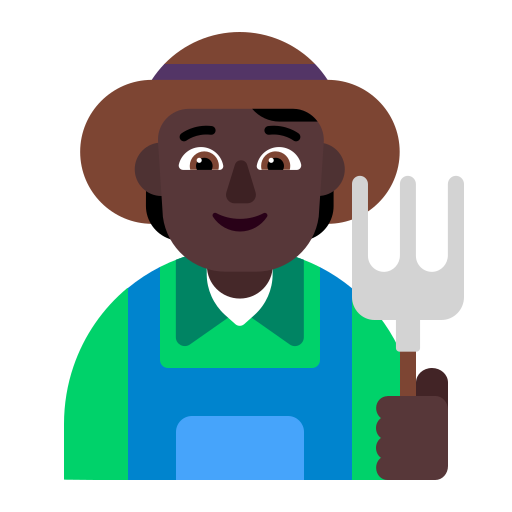
farmer flat dark